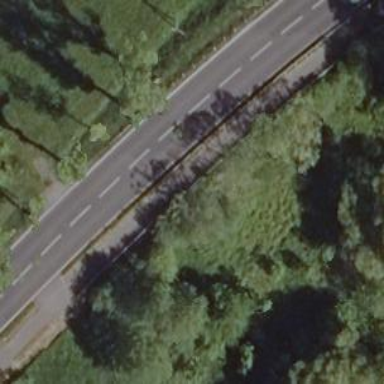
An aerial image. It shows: Primary road with asphalt surface.